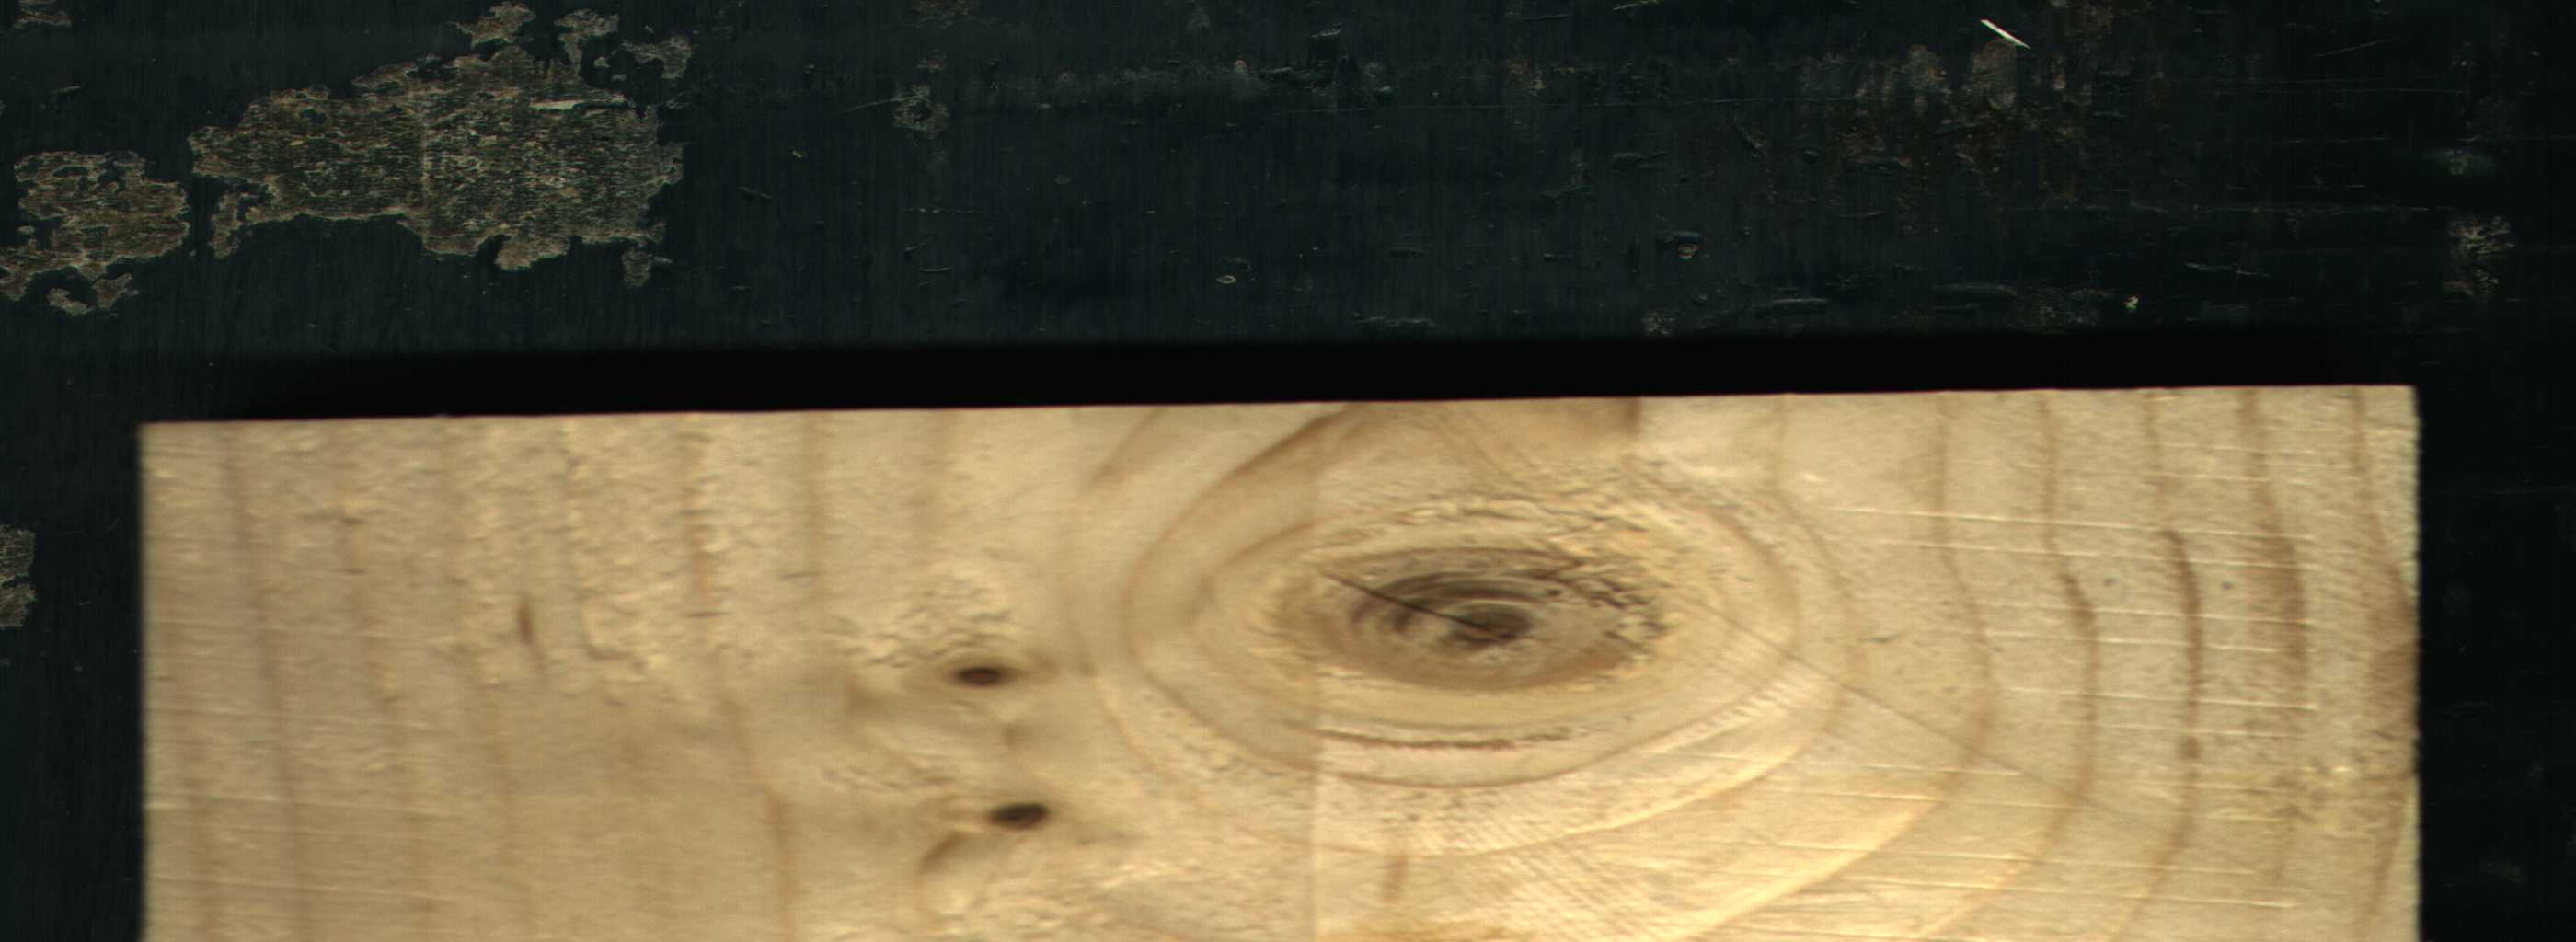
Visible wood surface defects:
knot_with_crack
Dead_Knot
Live_Knot